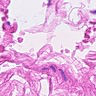
Metastatic tissue present: no